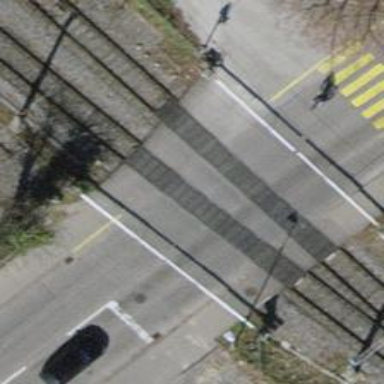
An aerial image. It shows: Level crossing with double half barrier.